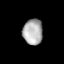
Tissue: lung
Cell type: Epithelial cells
Senescence score: 0.1972
Nuclear area (px): 496
Mean DAPI intensity: 173.3